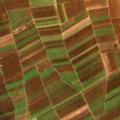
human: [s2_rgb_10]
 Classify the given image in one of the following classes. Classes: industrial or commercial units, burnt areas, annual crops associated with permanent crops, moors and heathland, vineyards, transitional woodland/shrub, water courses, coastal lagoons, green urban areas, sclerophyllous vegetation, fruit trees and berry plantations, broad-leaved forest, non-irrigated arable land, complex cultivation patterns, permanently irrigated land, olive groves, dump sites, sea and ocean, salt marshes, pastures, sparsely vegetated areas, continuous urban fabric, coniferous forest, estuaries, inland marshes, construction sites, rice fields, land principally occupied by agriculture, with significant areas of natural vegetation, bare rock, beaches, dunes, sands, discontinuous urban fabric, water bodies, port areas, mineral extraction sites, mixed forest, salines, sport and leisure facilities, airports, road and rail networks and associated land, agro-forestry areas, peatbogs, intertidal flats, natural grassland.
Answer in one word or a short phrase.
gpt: non-irrigated arable land